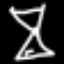
Label: hourglass